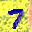
Label: 7